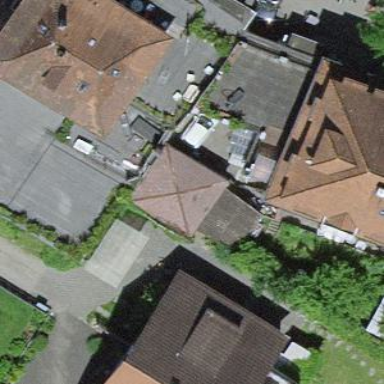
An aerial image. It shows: Garage building.